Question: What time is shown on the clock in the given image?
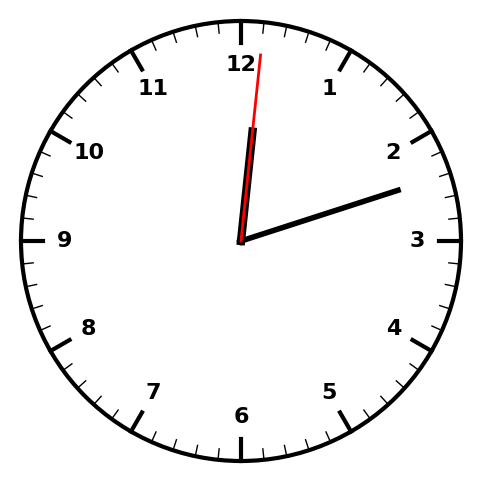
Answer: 12:12:01